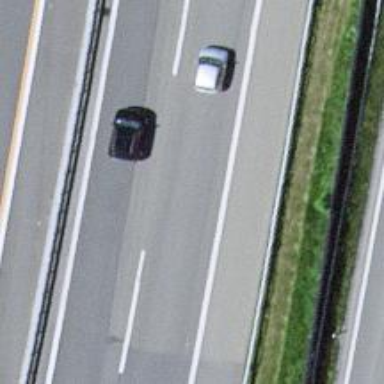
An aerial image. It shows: Asphalt motorway.